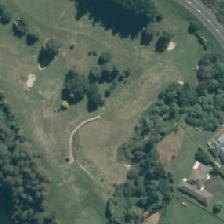
Land cover: urban_parkland